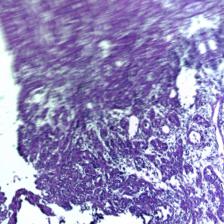
Diagnosis: OSCC